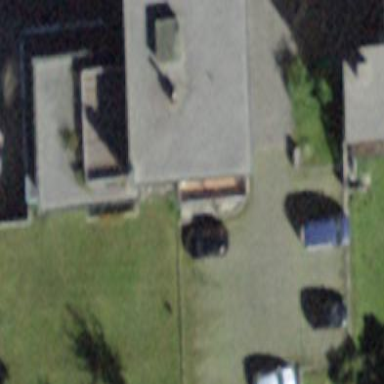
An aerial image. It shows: Building with flat roof.